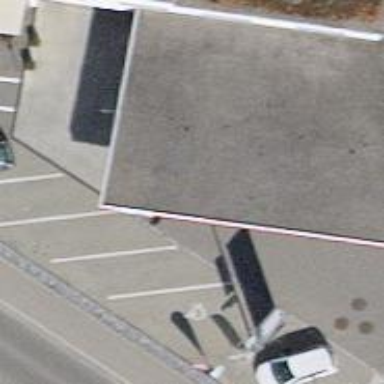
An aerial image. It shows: Fuel station.